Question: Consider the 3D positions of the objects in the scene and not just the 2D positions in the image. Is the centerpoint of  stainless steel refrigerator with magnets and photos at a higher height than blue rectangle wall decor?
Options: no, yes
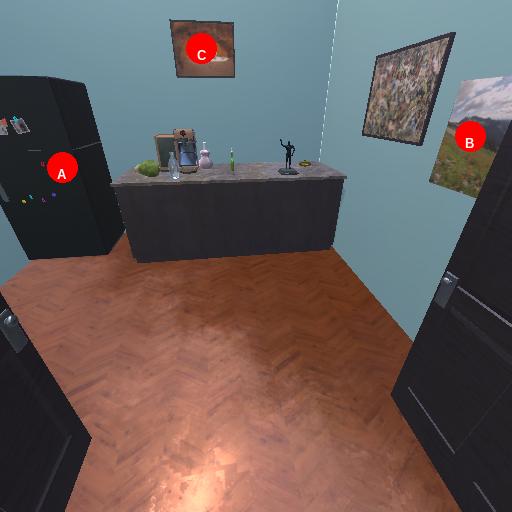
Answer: no